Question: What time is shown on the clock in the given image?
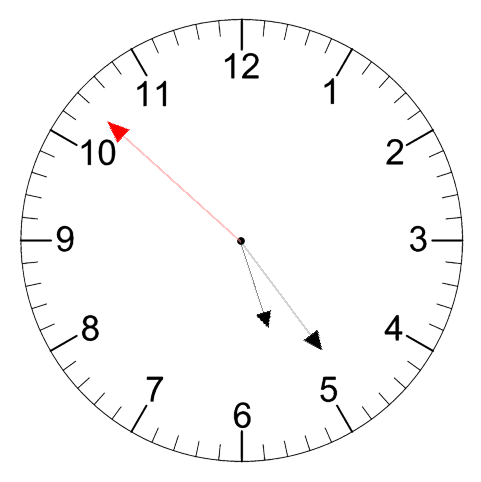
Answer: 05:23:52